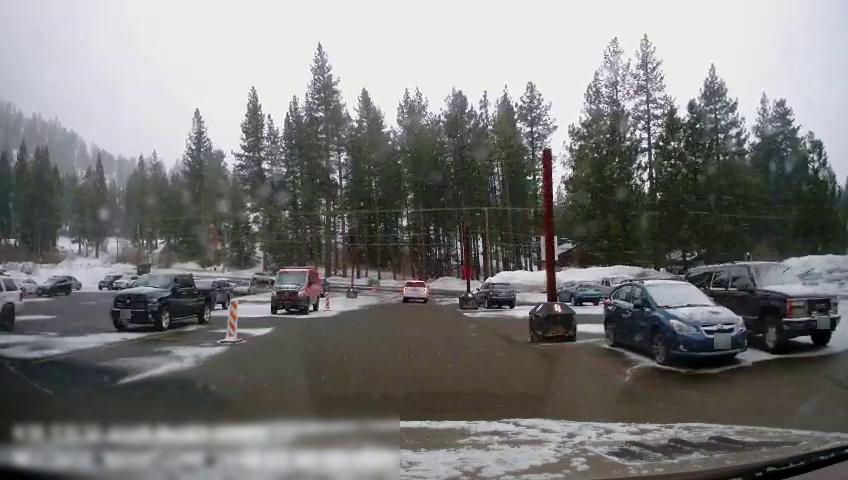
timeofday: Day
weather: Snowy
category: Vehicles | Car
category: Vehicles | SUV
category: Vehicles | SUV
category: Vehicles | Car
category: Vehicles | Car
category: Vehicles | Truck
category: Vehicles | SUV
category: Vehicles | Van
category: Vehicles | Car
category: Vehicles | SUV
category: Vehicles | SUV
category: Vehicles | SUV
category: Drivable Space